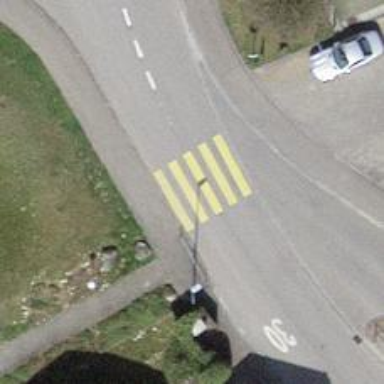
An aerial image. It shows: Uncontrolled zebra crossing with zebra markings.